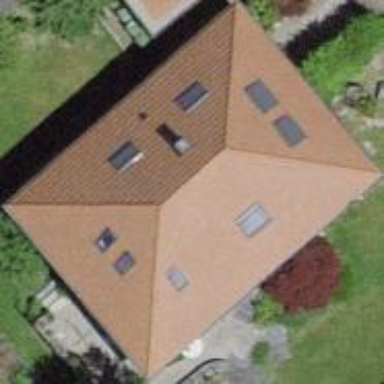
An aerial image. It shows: Building with hipped roof made of roof tiles.